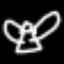
Label: angel